Question: This is my main.cpp,I want to draw a car,I got data from obj file,and then put in the shader.I put my obj file into meshlab,it draw correctly ->
'''
#include ".. inyobjloader iny_obj_loader.h"
#include <algorithm>
#include <iostream>
#include<glew.h>
#include <glut.h>
#include <glm/glm.hpp>
#include <glm/gtc/matrix_transform.hpp>
#include <glm/gtc/type_ptr.hpp>
#include <chrono>
#include<SOIL.h>
#include<math.h>
#include"Shader.h"
GLuint programHandle;
GLuint vShader, fShader;
static GLuint g_TexName;
GLuint vaoHandle;
std::vector<GLfloat> vertices;
std::vector<GLfloat> colorData;
std::vector<GLfloat> texCoords;
std::vector<unsigned int> elements;
tinyobj::attrib_t attrib;
std::vector<tinyobj::shape_t> shapes;
std::vector<tinyobj::material_t> materials;
GLuint vboHandles[4];
GLuint elementbuffer;
GLuint positionBufferHandle = vboHandles[0];
GLuint colorBufferHandle = vboHandles[1];
GLuint textureBufferHandle = vboHandles[2];
GLuint mvphandle = vboHandles[3];
unsigned char * data;
using namespace std;
float t = 0.0;
float maxs = 0;
void initShader(const char *VShaderFile, const char *FShaderFile)
{
//1, Cha Kan GLSLHe OpenGLDe Ban Ben
const GLubyte *renderer = glGetString(GL_RENDERER);
const GLubyte *vendor = glGetString(GL_VENDOR);
const GLubyte *version = glGetString(GL_VERSION);
const GLubyte *glslVersion =
glGetString(GL_SHADING_LANGUAGE_VERSION);
GLint major, minor;
glGetIntegerv(GL_MAJOR_VERSION, &major);
glGetIntegerv(GL_MINOR_VERSION, &minor);
//cout << "GL Vendor :" << vendor << endl;
//cout << "GL Renderer : " << renderer << endl;
//cout << "GL Version (string) : " << version << endl;
//cout << "GL Version (integer) : " << major << "." << minor << endl;
//cout << "GLSL Version : " << glslVersion << endl;
vShader = glCreateShader(GL_VERTEX_SHADER);
if (0 == vShader)
{
cerr << "ERROR : Create vertex shader failed" << endl;
exit(1);
}
const GLchar *vShaderCode = textFileRead(VShaderFile);
const GLchar *vCodeArray[1] = { vShaderCode };
glShaderSource(vShader, 1, vCodeArray, NULL);
glCompileShader(vShader);
GLint compileResult;
glGetShaderiv(vShader, GL_COMPILE_STATUS, &compileResult);
if (GL_FALSE == compileResult)
{
GLint logLen;
glGetShaderiv(vShader, GL_INFO_LOG_LENGTH, &logLen);
if (logLen > 0)
{
char *log = (char *)malloc(logLen);
GLsizei written;
glGetShaderInfoLog(vShader, logLen, &written, log);
cerr << "vertex shader compile log : " << endl;
cerr << log << endl;
free(log);
}
}
fShader = glCreateShader(GL_FRAGMENT_SHADER);
if (0 == fShader)
{
cerr << "ERROR : Create fragment shader failed" << endl;
exit(1);
}
const GLchar *fShaderCode = textFileRead(FShaderFile);
const GLchar *fCodeArray[1] = { fShaderCode };
glShaderSource(fShader, 1, fCodeArray, NULL);
glCompileShader(fShader);
glGetShaderiv(fShader, GL_COMPILE_STATUS, &compileResult);
if (GL_FALSE == compileResult)
{
GLint logLen;
glGetShaderiv(fShader, GL_INFO_LOG_LENGTH, &logLen);
if (logLen > 0)
{
char *log = (char *)malloc(logLen);
GLsizei written;
glGetShaderInfoLog(fShader, logLen, &written, log);
cerr << "fragment shader compile log : " << endl;
cerr << log << endl;
free(log);
}
}
//GLuint programHandle = glCreateProgram();
programHandle = glCreateProgram();
if (!programHandle)
{
cerr << "ERROR : create program failed" << endl;
exit(1);
}
glAttachShader(programHandle, vShader);
glAttachShader(programHandle, fShader);
glLinkProgram(programHandle);
GLint linkStatus;
glGetProgramiv(programHandle, GL_LINK_STATUS, &linkStatus);
if (GL_FALSE == linkStatus)
{
cerr << "ERROR : link shader program failed" << endl;
GLint logLen;
glGetProgramiv(programHandle, GL_INFO_LOG_LENGTH,
&logLen);
if (logLen > 0)
{
char *log = (char *)malloc(logLen);
GLsizei written;
glGetProgramInfoLog(programHandle, logLen,
&written, log);
cerr << "Program log : " << endl;
cerr << log << endl;
}
}
else
{
glUseProgram(programHandle);
}
}
void LoadTexture(){
// Load texture
errno_t err;
// Data read from the header of the BMP file
unsigned char header[54];
unsigned int dataPos;
unsigned int imageSize;
//unsigned int width, height;
// Actual RGB data
int width, height, nrChannels;
//data = SOIL_load_image("wall.bmp", &width, &height, 0, SOIL_LOAD_RGB);
FILE * file;
const char imagepath[] = "Van.bmp";
if (err = fopen_s(&file, imagepath, "rb")){ printf("%s could not be opened. Are you in the right directory ? Don't forget to read the FAQ !
", imagepath); }
if (fread(header, 1, 54, file) != 54){
printf("Not a correct BMP file
");
}
// A BMP files always begins with "BM"
if (header[0] != 'B' || header[1] != 'M'){
printf("Not a correct BMP file
");
}
// Make sure this is a 24bpp file
if (*(int*)&(header[0x1E]) != 0) { printf("Not a correct BMP file
"); }
if (*(int*)&(header[0x1C]) != 24) { printf("Not a correct BMP file
"); }
dataPos = *(int*)&(header[0x0A]);
imageSize = *(int*)&(header[0x22]);
width = *(int*)&(header[0x12]);
height = *(int*)&(header[0x16]);
printf("width : %d hight : %d
", width, height);
data = new unsigned char[imageSize];
cout << imageSize << endl;
// Read the actual data from the file into the buffer
fread(data, 1, imageSize, file);
// Everything is in memory now, the file wan be closed
fclose(file);
GLuint textureID;
glGenTextures(1, &textureID);
// "Bind" the newly created texture : all future texture functions will modify this texture
glBindTexture(GL_TEXTURE_2D, textureID);
// Give the image to OpenGL
glTexImage2D(GL_TEXTURE_2D, 0, GL_RGB, width, height, 0, GL_BGR, GL_UNSIGNED_BYTE, data);
glActiveTexture(GL_TEXTURE0);
glBindTexture(GL_TEXTURE_2D, textureID);
glTexImage2D(GL_TEXTURE_2D, 0, GL_RGB, width, height, 0, GL_RGB, GL_UNSIGNED_BYTE, data);
glUniform1i(glGetUniformLocation(programHandle, "tex"), 0);
glTexParameteri(GL_TEXTURE_2D, GL_TEXTURE_WRAP_S, GL_CLAMP_TO_EDGE);
glTexParameteri(GL_TEXTURE_2D, GL_TEXTURE_WRAP_T, GL_CLAMP_TO_EDGE);
glTexParameteri(GL_TEXTURE_2D, GL_TEXTURE_MAG_FILTER, GL_LINEAR);
glTexParameteri(GL_TEXTURE_2D, GL_TEXTURE_MIN_FILTER, GL_LINEAR);
}
void initVBO()
{
glGenVertexArrays(1, &vaoHandle);
glBindVertexArray(vaoHandle);
glGenBuffers(3, vboHandles);
GLuint positionBufferHandle = vboHandles[0];
GLuint colorBufferHandle = vboHandles[1];
GLuint textureBufferHandle = vboHandles[2];
glBindBuffer(GL_ARRAY_BUFFER, positionBufferHandle);
glBufferData(GL_ARRAY_BUFFER, attrib.vertices.size(),&vertices[0], GL_STATIC_DRAW);
glBindBuffer(GL_ARRAY_BUFFER, colorBufferHandle);
glBufferData(GL_ARRAY_BUFFER, attrib.colors.size(),&colorData[0], GL_STATIC_DRAW);
glBindBuffer(GL_ARRAY_BUFFER, textureBufferHandle);
if (texCoords.size()>0)
glBufferData(GL_ARRAY_BUFFER, attrib.texcoords.size(),&texCoords[0], GL_STATIC_DRAW);
glGenBuffers(1, &elementbuffer);
glBindBuffer(GL_ELEMENT_ARRAY_BUFFER, elementbuffer);
//glBufferData(GL_ELEMENT_ARRAY_BUFFER, shapes[0].mesh.num_face_vertices.size() , &elements[0], GL_STATIC_DRAW);
glBufferData(GL_ELEMENT_ARRAY_BUFFER, elements.size()*sizeof(unsigned int), &elements[0], GL_STATIC_DRAW);
cout << "element*sizeof(unsigned int) = " << elements.size()*sizeof(unsigned int) << endl;
glEnableVertexAttribArray(0); //Ding Dian Zuo Biao
glEnableVertexAttribArray(1); //Ding Dian Yan Se
glEnableVertexAttribArray(2); //texture
glBindBuffer(GL_ARRAY_BUFFER, positionBufferHandle);
glVertexAttribPointer(0, 3, GL_FLOAT, GL_FALSE, 0, 0);
glBindBuffer(GL_ARRAY_BUFFER, colorBufferHandle);
glVertexAttribPointer(1, 3, GL_FLOAT, GL_FALSE, 0, 0);
glBindBuffer(GL_ARRAY_BUFFER, textureBufferHandle);
glVertexAttribPointer(2, 2, GL_FLOAT, GL_FALSE, 0, 0);
glBindVertexArray(0);
glBindBuffer(GL_ARRAY_BUFFER, 0);
glBindBuffer(GL_ELEMENT_ARRAY_BUFFER, 0);
}
void init()
{
GLenum err = glewInit();
if (GLEW_OK != err)
{
std::cout << "Error initializing GLEW: " << glewGetErrorString(err) << std::endl;
}
initShader("vert.txt", "frag.txt");
initVBO();
LoadTexture();
glClearColor(0.0f, 0.0f, 0.0f, 0.0f);
glShadeModel(GL_SMOOTH);
}
void display()
{
glClear(GL_COLOR_BUFFER_BIT | GL_DEPTH_BUFFER_BIT);
//cout << "display--> " << endl;
//cout << vertices[0] << endl << vertices[1] << endl << vertices[2] << endl;
t += 0.0001f;
if (t >= 1)
t = 0;
// Set the camera
glm::mat4 Projection = glm::perspective(glm::radians(45.0f), 800.0f / 600.0f, 1.0f, 100.0f);
//glm::mat4 Projection = glm::ortho(-2.0f, 2.0f, -2.0f, 2.0f, 0.0f, 10.0f);
glm::mat4 View = glm::lookAt(
glm::vec3(2.5f, 2.0f, 3.0f),
glm::vec3(0.0f, 0.0f, 0.0f),
glm::vec3(0.0f, 0.0f, 1.0f)
);
glm::mat4 Model = glm::mat4(1.0f);
Model = glm::rotate(
Model,
glm::radians(360.0f*t),
glm::vec3(0.0f, 0.0f, 1.0f)
);
/*Model = glm::scale(
glm::translate(Model, glm::vec3(0, 0, 0)),
glm::vec3(2 / maxs, 2 / maxs, 2 / maxs)
);*/
GLuint MVP = glGetUniformLocation(programHandle, "mvp");
glm::mat4 mvp = Projection*View*Model;
glUniformMatrix4fv(MVP, 1, GL_FALSE, &mvp[0][0]);
glBindVertexArray(vaoHandle);
//glDrawArrays(GL_TRIANGLES, 0, attrib.vertices.size());
//glBindBuffer(GL_ARRAY_BUFFER, positionBufferHandle);
//glDrawElements(GL_TRIANGLES, attrib.vertices.size(), GL_UNSIGNED_INT, 0);
glBindBuffer(GL_ELEMENT_ARRAY_BUFFER, elementbuffer);
//glBindVertexArray(0);
//cout << shapes[0].mesh.num_face_vertices.size() << endl;
glDrawElements(GL_TRIANGLES, elements.size() , GL_UNSIGNED_INT, (void*)0);
//glDrawElements(GL_QUADS, elements.size(), GL_UNSIGNED_INT, (void*)0);
glutSwapBuffers();
}
void Reshape(int w, int h)
{
if (h == 0)
h = 1;
glViewport(0, 0, w, h);
glMatrixMode(GL_PROJECTION);
glLoadIdentity();
gluPerspective(60, (GLfloat)w / (GLfloat)h, 0.1, 1000.0);
//glOrtho(-25,25,-2,2,0.1,100);
glMatrixMode(GL_MODELVIEW);
}
void keyboard(unsigned char key, int x, int y)
{
switch (key)
{
case 27:
glDeleteShader(vShader);
glUseProgram(0);
exit(0);
break;
}
}
void normalize(){
std::vector<float> xVector, yVector, zVector;
float minX = 0, maxX = 0, minY = 0, maxY = 0, minZ = 0, maxZ = 0;
// find out min and max value of X, Y and Z axis
for (int i = 0; i < attrib.vertices.size(); i++)
{
maxs = max(maxs, attrib.vertices.at(i));
if (i % 3 == 0)
{
xVector.push_back(attrib.vertices.at(i));
if (attrib.vertices.at(i) < minX)
{
minX = attrib.vertices.at(i);
}
if (attrib.vertices.at(i) > maxX)
{
maxX = attrib.vertices.at(i);
}
}
else if (i % 3 == 1)
{
yVector.push_back(attrib.vertices.at(i));
if (attrib.vertices.at(i) < minY)
{
minY = attrib.vertices.at(i);
}
if (attrib.vertices.at(i) > maxY)
{
maxY = attrib.vertices.at(i);
}
}
else if (i % 3 == 2)
{
zVector.push_back(attrib.vertices.at(i));
if (attrib.vertices.at(i) < minZ)
{
minZ = attrib.vertices.at(i);
}
if (attrib.vertices.at(i) > maxZ)
{
maxZ = attrib.vertices.at(i);
}
}*/
}
float offsetX = (maxX + minX) / 2;
float offsetY = (maxY + minY) / 2;
float offsetZ = (maxZ + minZ) / 2;
/*for (int i = 0; i < attrib.vertices.size(); i++)
{
if (offsetX != 0 && i % 3 == 0)
{
attrib.vertices.at(i) = attrib.vertices.at(i) - offsetX;
}
else if (offsetY != 0 && i % 3 == 1)
{
attrib.vertices.at(i) = attrib.vertices.at(i) - offsetY;
}
else if (offsetZ != 0 && i % 3 == 2)
{
attrib.vertices.at(i) = attrib.vertices.at(i) - offsetZ;
}
}
// Find out the greatest distance of three axis
float greatestAxis = maxX - minX;
float distanceOfYAxis = maxY - minY;
float distanceOfZAxis = maxZ - minZ;
if (distanceOfYAxis > greatestAxis)
{
greatestAxis = distanceOfYAxis;
}
if (distanceOfZAxis > greatestAxis)
{
greatestAxis = distanceOfZAxis;
}
greatestAxis = greatestAxis / 2;
for (int i = 0; i < attrib.vertices.size(); i++)
{
//std::cout << i << " = " << (double)(attrib.vertices.at(i) / greatestAxis) << std::endl;
attrib.vertices.at(i) = attrib.vertices.at(i) / greatestAxis;
vertices.push_back(attrib.vertices.at(i));
}
for (int i = 0; i < attrib.colors.size(); i++)
colorData.push_back(attrib.colors.at(i));
for (int i = 0; i < attrib.texcoords.size(); i++)
texCoords.push_back(attrib.texcoords.at(i));
for (int k = 0; k < shapes.size(); k++){
for (int i = 0; i < shapes[k].mesh.indices.size(); i++){
elements.push_back(shapes[k].mesh.indices[i].vertex_index);
//cout << i << " = " << shapes[0].mesh.indices[i].vertex_index<<endl;
//elements.push_back(shapes[0].mesh.indices[i].texcoord_index);
//elements.push_back(shapes[0].mesh.indices[i].normal_index);
}
}
cout << "shapes[0].mesh.indices.size() = " << shapes[0].mesh.indices.size() << endl;
//cout << "elements = " << elements[4750] << endl;
}
int main()
{
std::string err;
bool ret = tinyobj::LoadObj(&attrib, &shapes, &materials, &err, "..//tinyobjloader//models//Van.obj",
NULL, false);
normalize();
glutInitDisplayMode(GLUT_DOUBLE | GLUT_RGB |GLUT_DEPTH);
glutInitWindowSize(800, 600);
glutInitWindowPosition(100, 100);
glutCreateWindow("GLSL Test : Draw a triangle");
glutReshapeFunc(Reshape);
init();
glEnable(GL_DEPTH_TEST);
//glDepthFunc(GL_LESS);
glutDisplayFunc(display);
glutKeyboardFunc(keyboard);
glutIdleFunc(display);
glutMainLoop();
return 0;
}
'''
This is my vertex.shader,I use shader compiler,there are no error.
'''
#version 400
in vec3 Color;
in vec2 texcoord;
out vec4 FragColor;
uniform sampler2D tex;
void main()
{
FragColor = texture(tex, vec2(texcoord.x,texcoord.y))*vec4(Color, 1.0);
//FragColor = vec4(1, 0, 0, 1);
//if(Color.x>=0)FragColor = vec4(Color, 1.0);
}
'''
This is my fragment.shader,I use shader compiler,there are no error.
'''
#version 400
in vec3 Color;
in vec2 texcoord;
out vec4 FragColor;
uniform sampler2D tex;
void main()
{
FragColor = texture(tex, vec2(texcoord.x,texcoord.y))*vec4(Color, 1.0);
}
'''
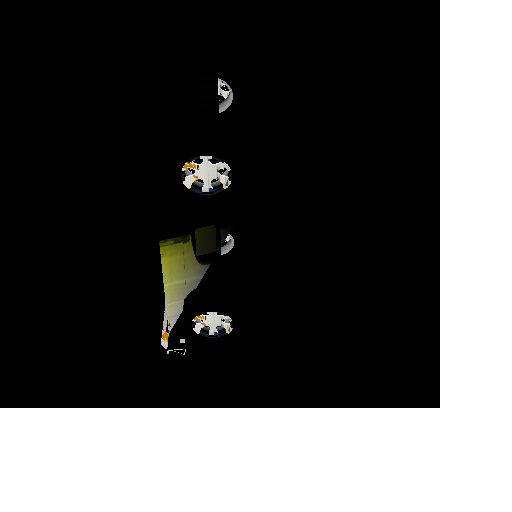
Answer: I cite the comment from kevin su above:
> finally,I find the answer. attrib.vertices.size() should be change to sizeof(vertices). attrib.vertices.size() is number of points,and sizeof(vertices) is number of (points * sizeof(unsign int)).